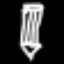
Label: pencil